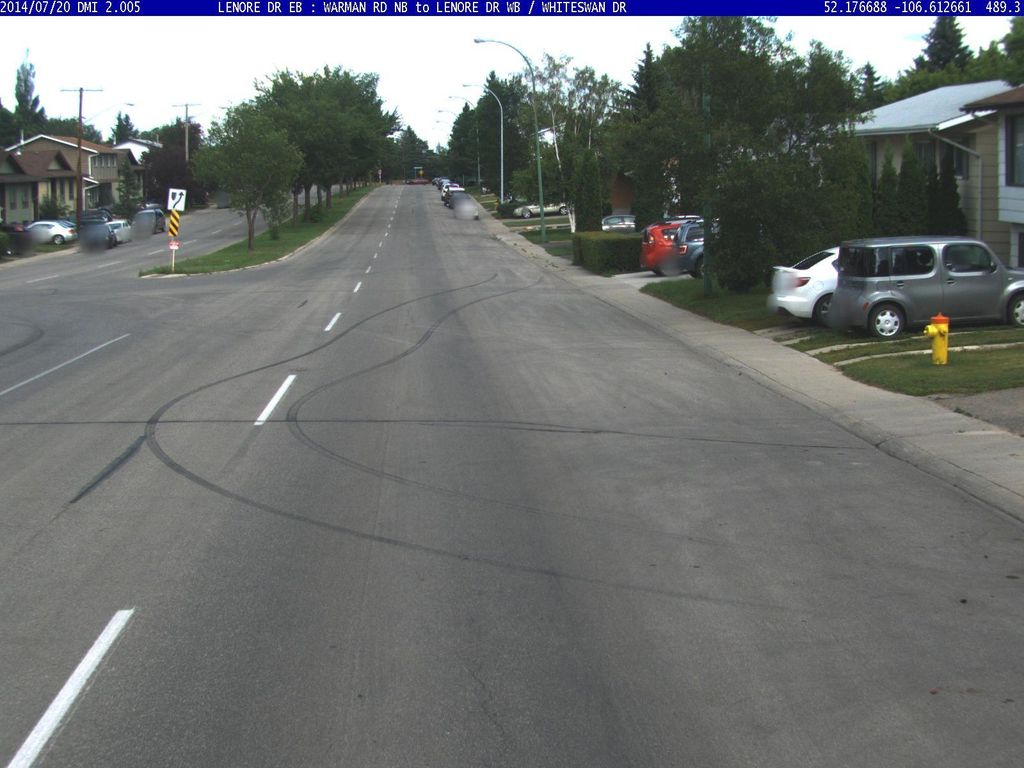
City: saskatoon